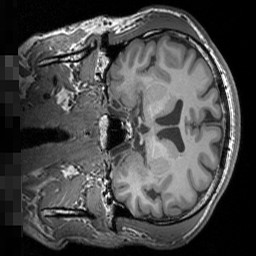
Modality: T1w
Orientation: coronal
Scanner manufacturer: siemens
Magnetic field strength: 3 T
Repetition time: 1.5 s
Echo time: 0.00291 s